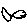
Label: fish